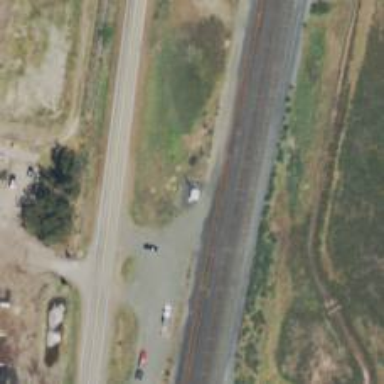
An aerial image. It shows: Railroad crossover.